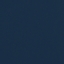
Label: SeaLake